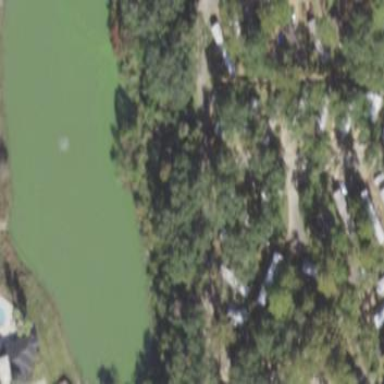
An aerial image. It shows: Residential area designated as trailer park.